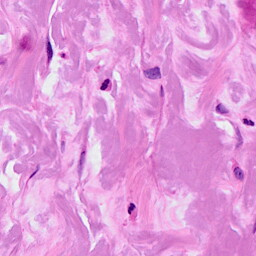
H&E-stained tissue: Breast